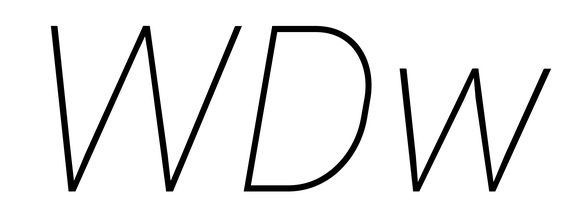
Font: Roboto-Italic_Thin_Italic